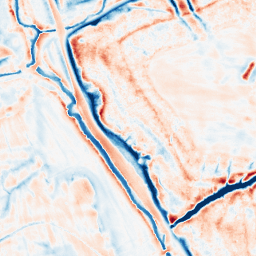
Category: edge_preserving
Decomposition family: bilateral
Decomposition parameters: d: 21
sigma_color: 100
sigma_space: 25
Upsampling method: sinc_hamming
Upsampling parameters: scale: 4
kernel_size: 8
Upsampling scale: 4